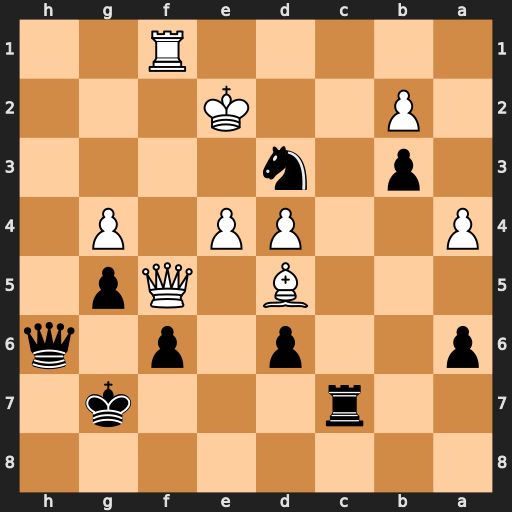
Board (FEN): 8/2r3k1/p2p1p1q/3B1Qp1/P2PP1P1/1p1n4/1P2K3/5R2
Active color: b
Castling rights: -
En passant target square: -
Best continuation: Nf4+ Rxf4 gxf4